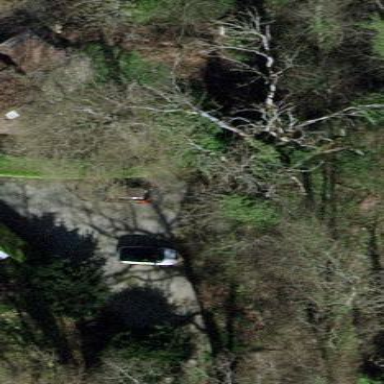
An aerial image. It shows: Driveway.